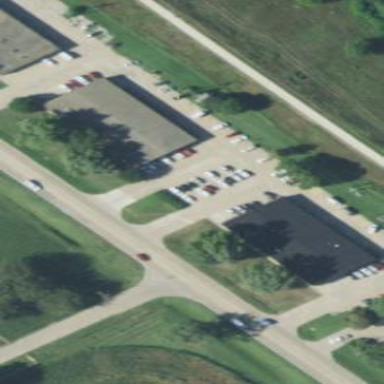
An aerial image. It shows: Parking area.